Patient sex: M
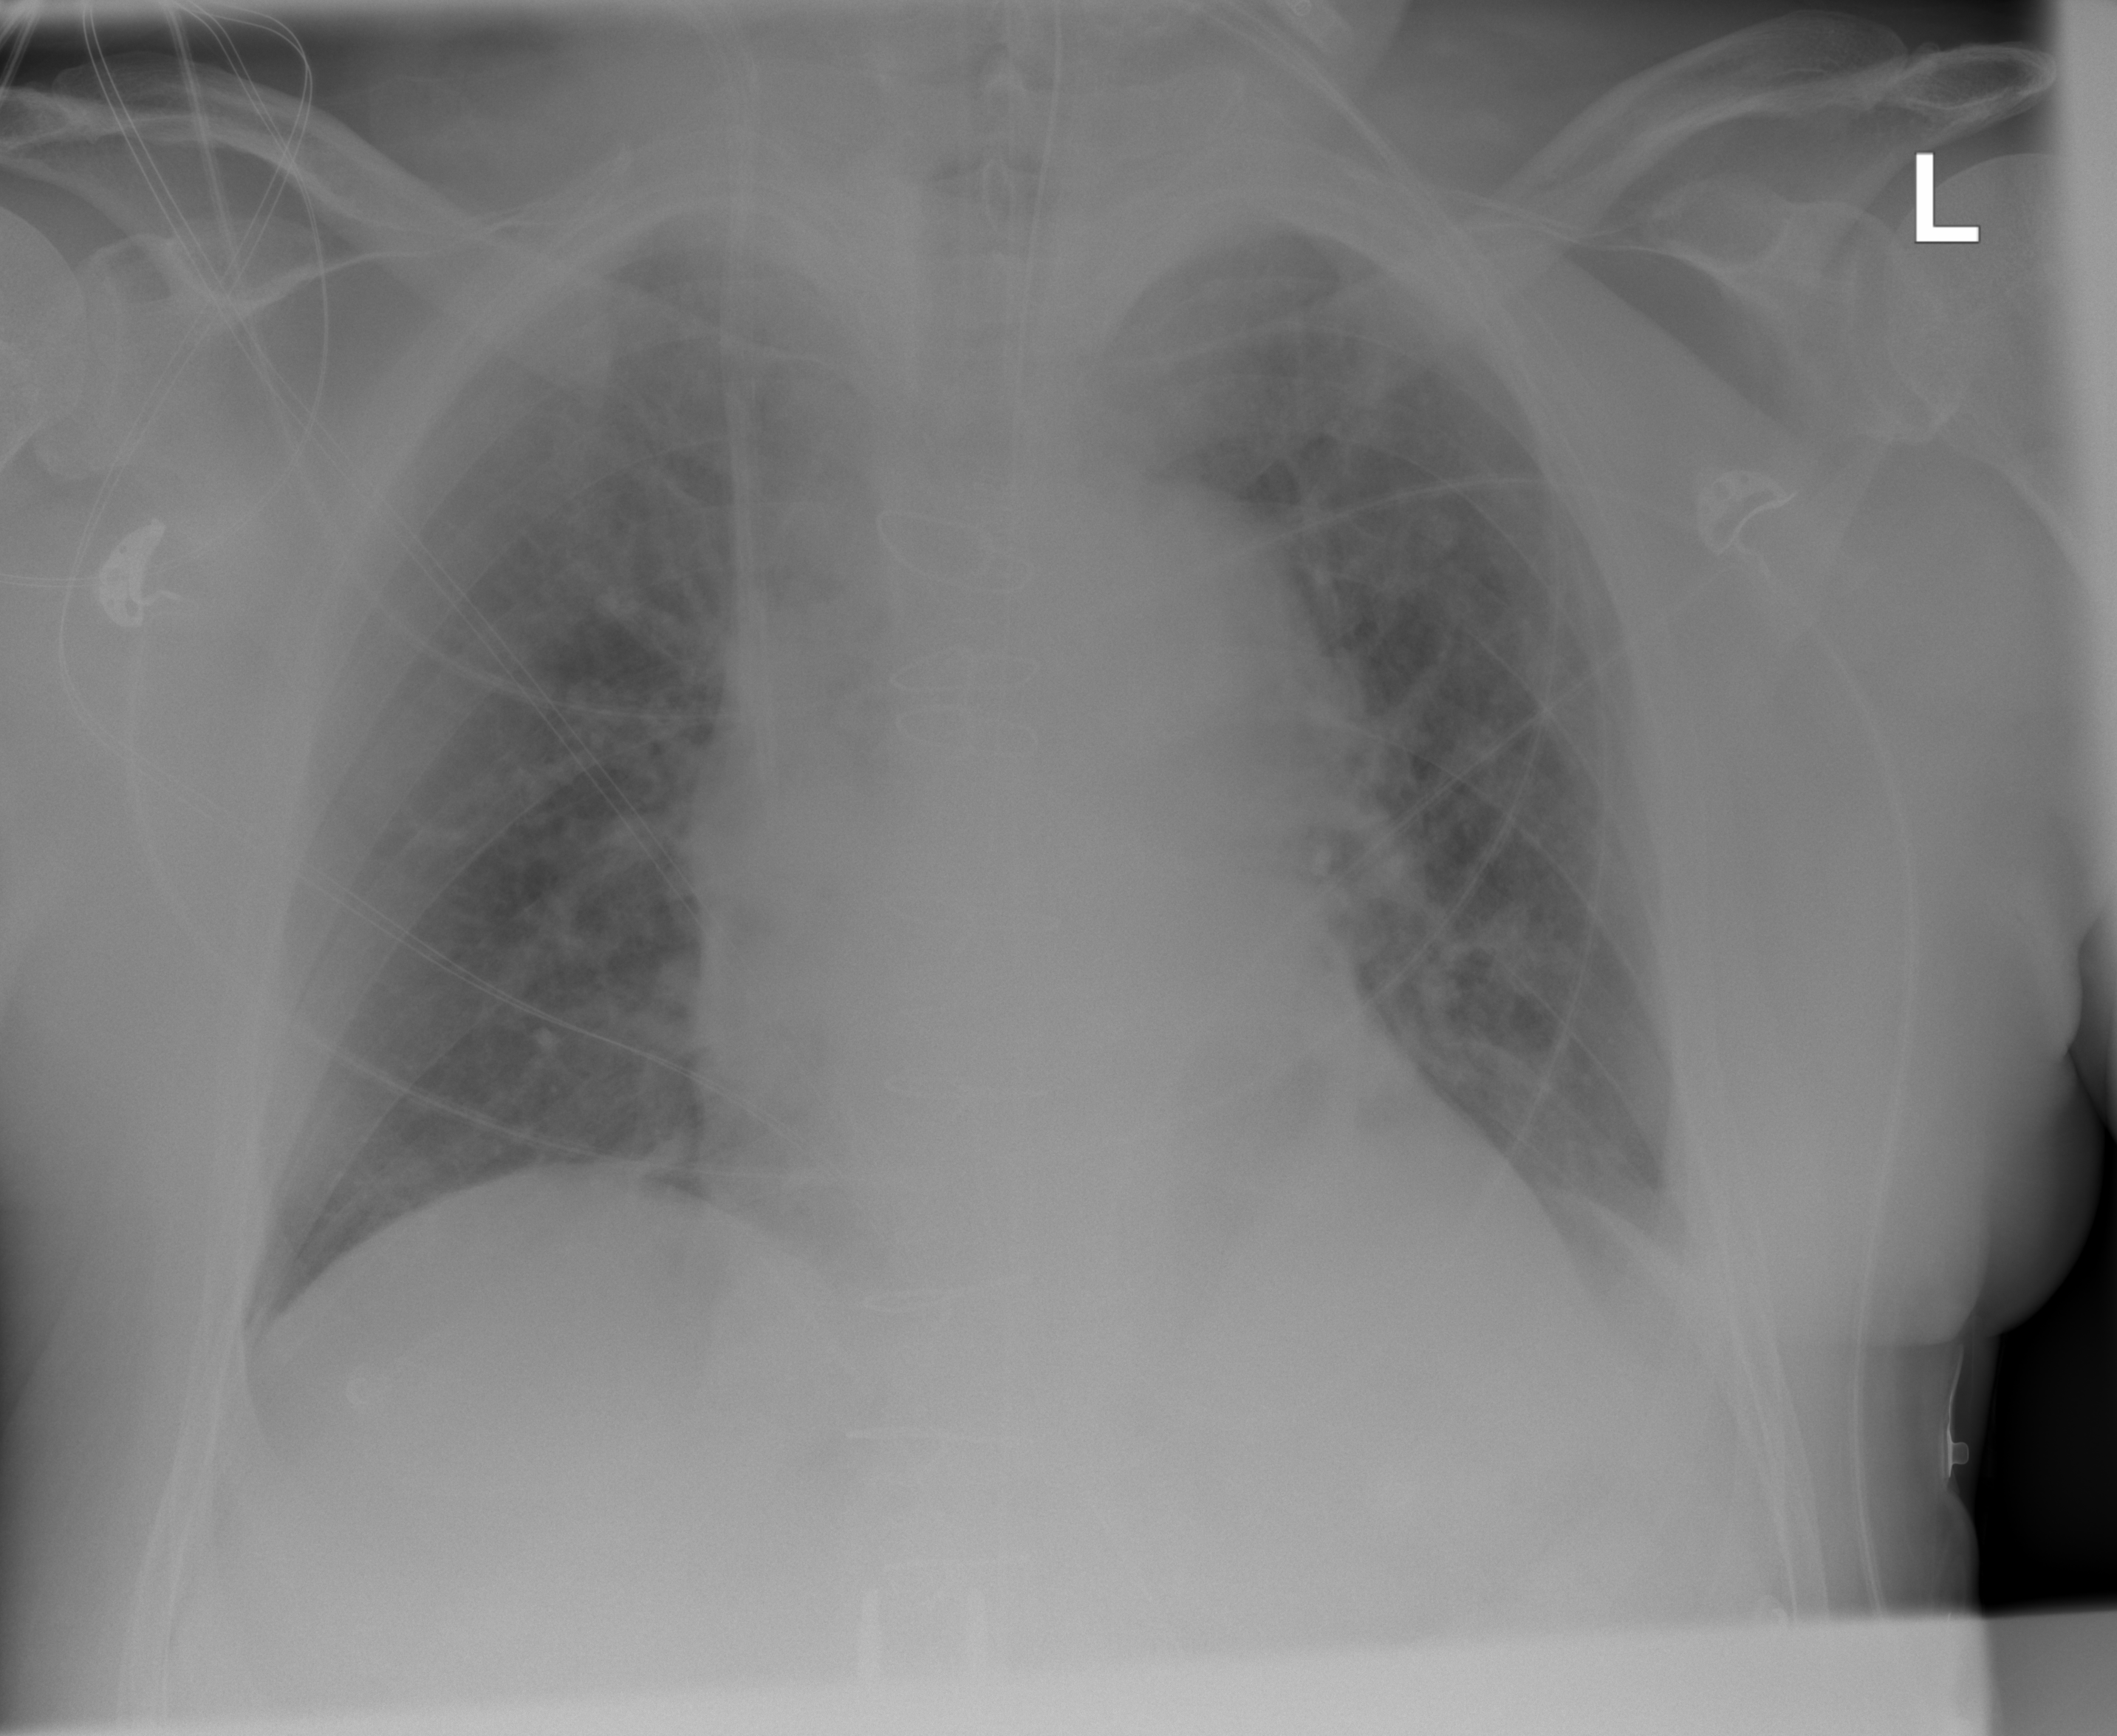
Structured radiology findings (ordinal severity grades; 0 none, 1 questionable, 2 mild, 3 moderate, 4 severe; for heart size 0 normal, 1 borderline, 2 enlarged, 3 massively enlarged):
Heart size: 2
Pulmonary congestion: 2
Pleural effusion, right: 0
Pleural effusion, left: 0
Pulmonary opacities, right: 0
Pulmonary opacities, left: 0
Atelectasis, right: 0
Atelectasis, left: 0